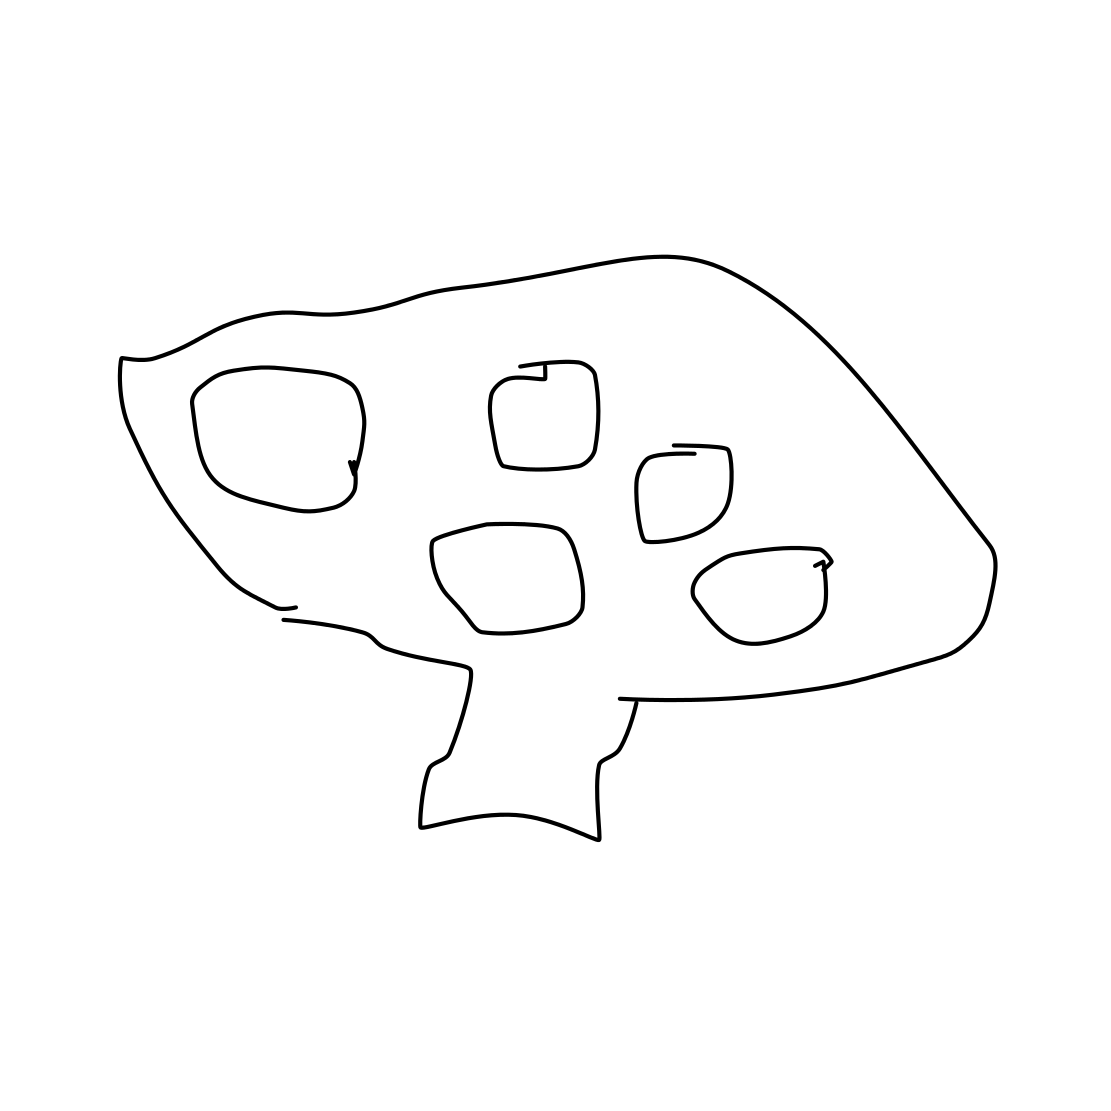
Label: mushroom